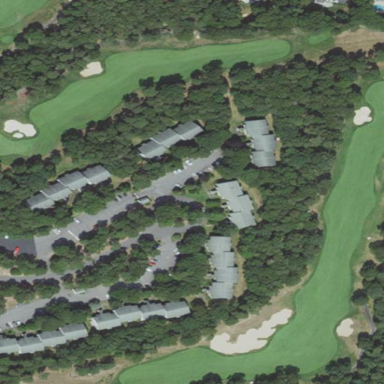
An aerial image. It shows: Area of rough grass used for golf.